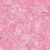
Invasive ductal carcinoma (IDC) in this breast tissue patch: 0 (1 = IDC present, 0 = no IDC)